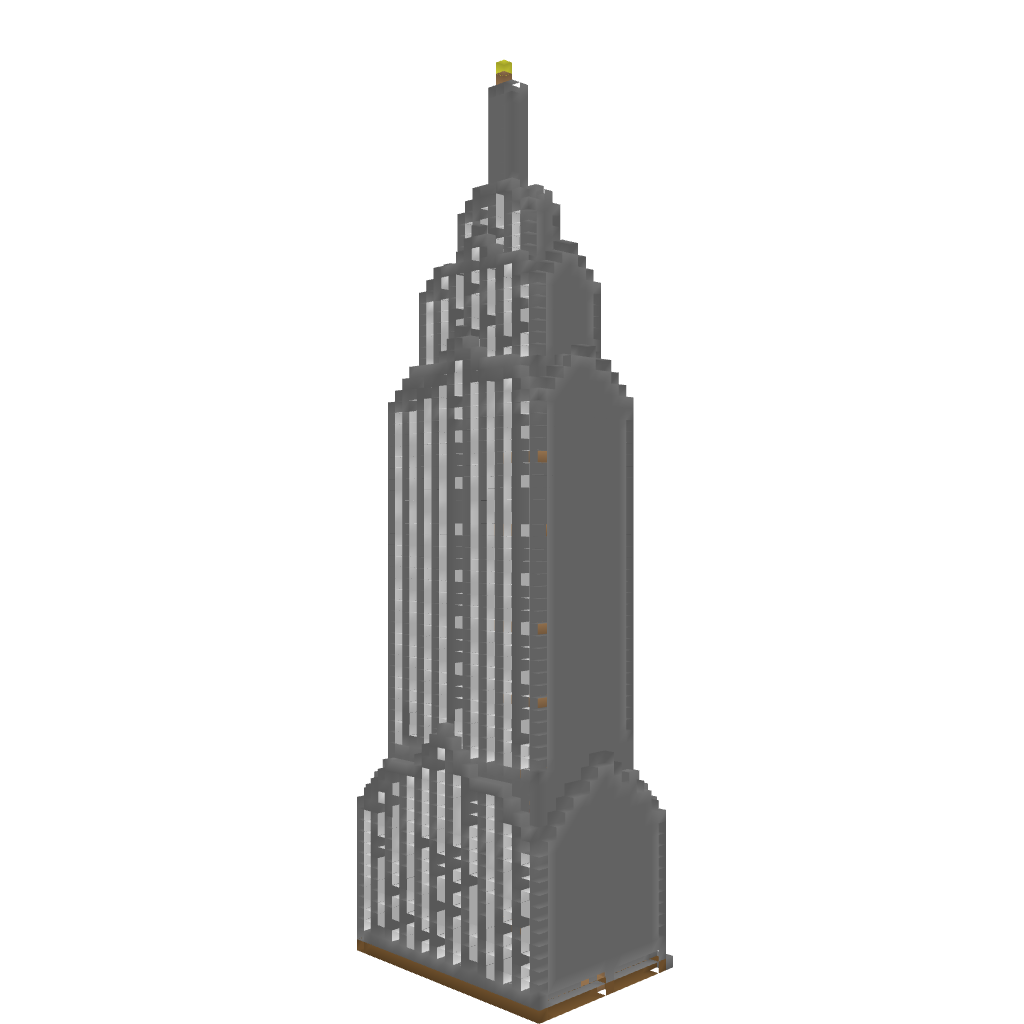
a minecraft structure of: Empire State Building *Medium* high quality